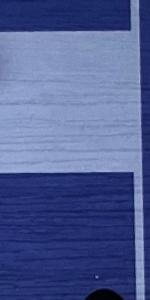
Label: Empty